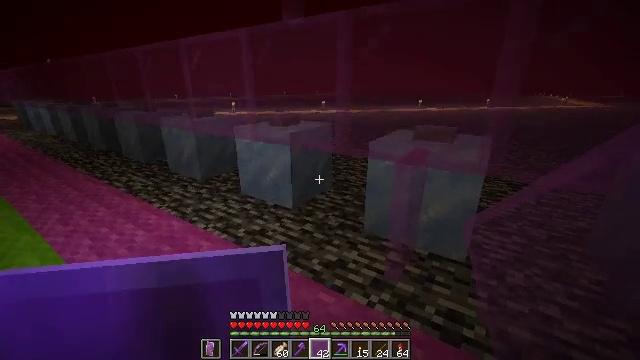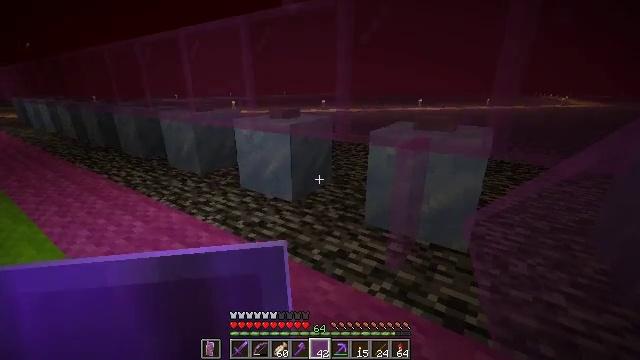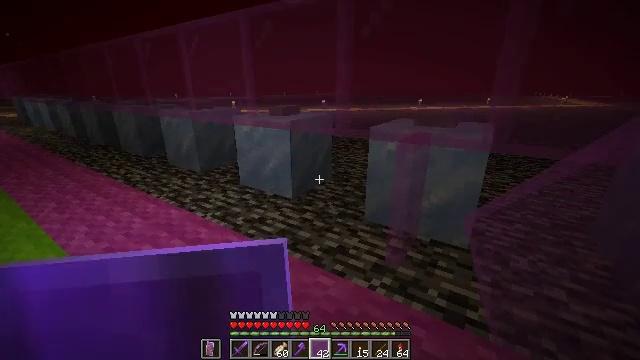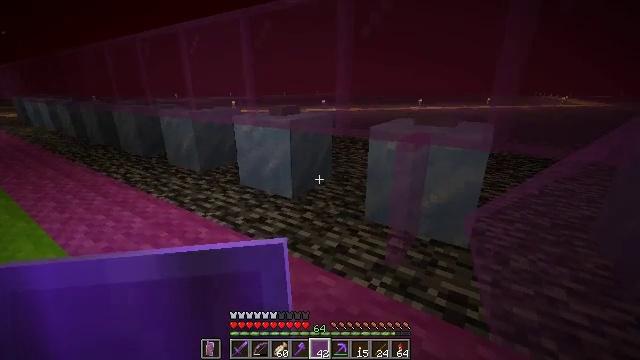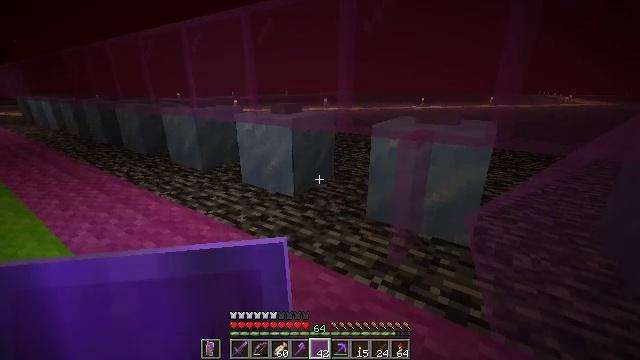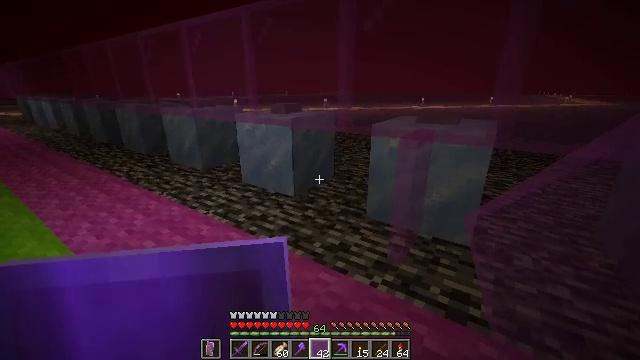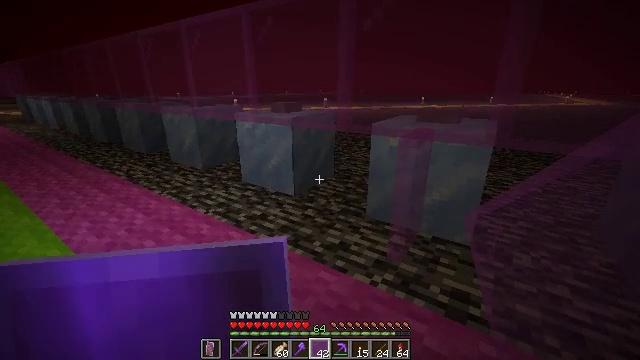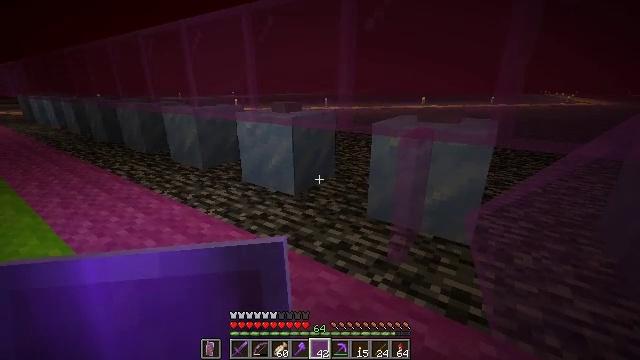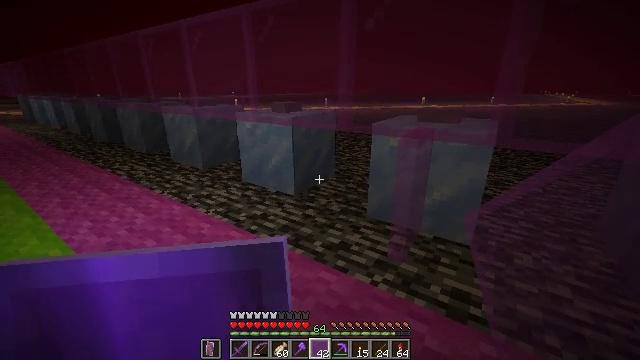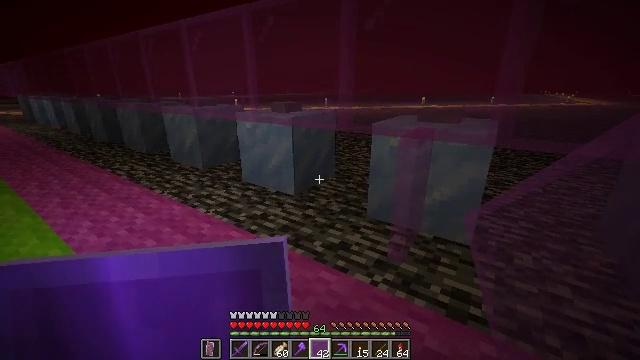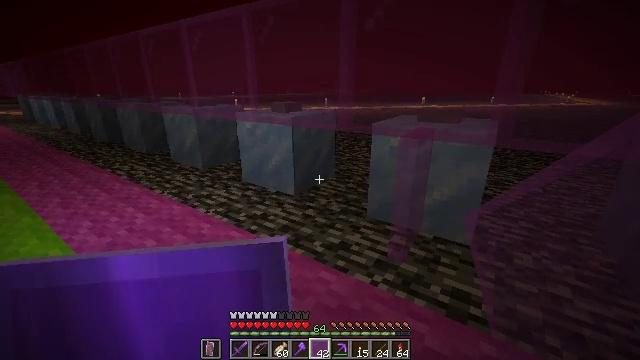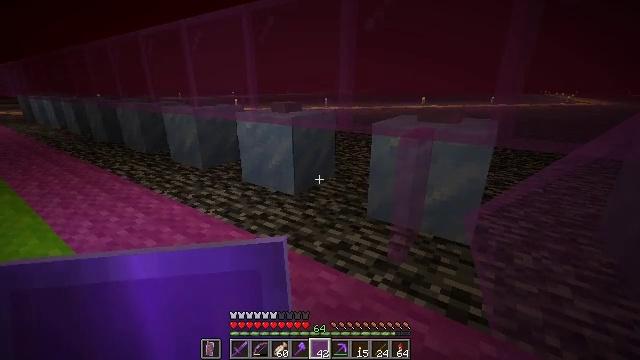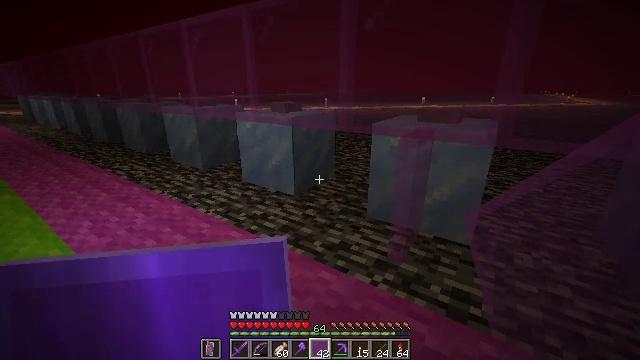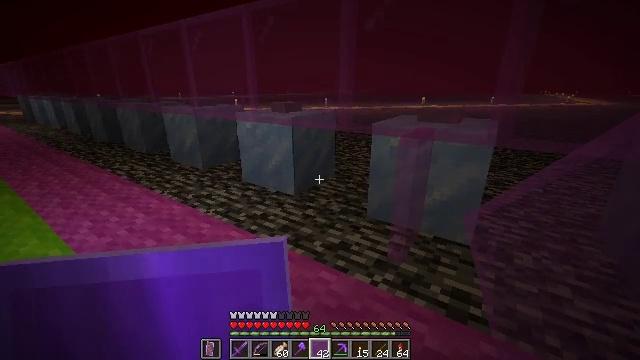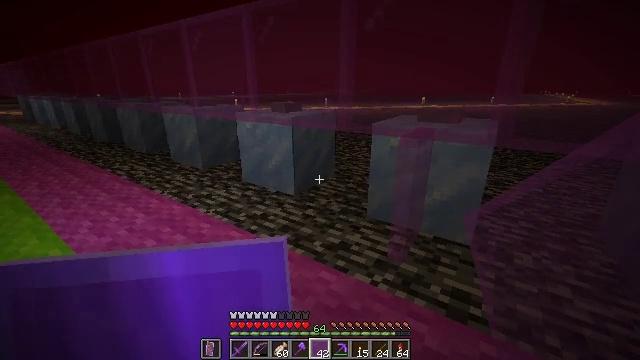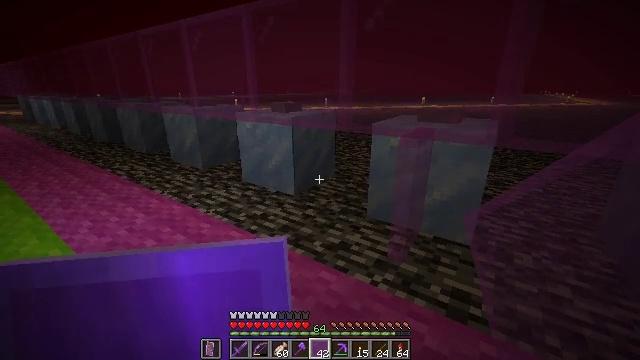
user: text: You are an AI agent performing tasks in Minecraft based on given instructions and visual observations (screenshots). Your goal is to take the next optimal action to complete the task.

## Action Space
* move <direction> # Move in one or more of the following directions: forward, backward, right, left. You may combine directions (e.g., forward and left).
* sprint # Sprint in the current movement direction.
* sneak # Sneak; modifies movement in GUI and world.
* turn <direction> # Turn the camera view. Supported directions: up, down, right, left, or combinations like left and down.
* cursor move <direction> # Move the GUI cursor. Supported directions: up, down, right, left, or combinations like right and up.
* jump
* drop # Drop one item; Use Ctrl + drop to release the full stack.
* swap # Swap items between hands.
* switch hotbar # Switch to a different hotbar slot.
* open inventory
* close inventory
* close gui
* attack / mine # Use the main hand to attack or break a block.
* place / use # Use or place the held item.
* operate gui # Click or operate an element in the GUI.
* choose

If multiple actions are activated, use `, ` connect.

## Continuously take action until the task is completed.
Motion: motion action
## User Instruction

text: Mine magenta stained glass pane carefully.
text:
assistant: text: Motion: sneak
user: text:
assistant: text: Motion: sneak
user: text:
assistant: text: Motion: sneak
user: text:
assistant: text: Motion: sneak
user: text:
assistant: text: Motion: sneak
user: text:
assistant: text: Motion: sneak
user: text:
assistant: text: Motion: sneak
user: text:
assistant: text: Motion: sneak
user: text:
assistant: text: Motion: sneak
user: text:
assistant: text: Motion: sneak
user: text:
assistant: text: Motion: sneak
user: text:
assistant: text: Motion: sneak
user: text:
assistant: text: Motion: sneak
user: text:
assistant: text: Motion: sneak
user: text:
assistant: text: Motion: sneak
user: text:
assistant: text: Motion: sneak
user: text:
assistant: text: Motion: sneak
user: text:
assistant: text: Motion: move right, sneak
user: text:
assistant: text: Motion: move right, sneak
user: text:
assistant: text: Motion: move right, sneak
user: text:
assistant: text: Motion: move right, sneak
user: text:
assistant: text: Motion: move right, sneak
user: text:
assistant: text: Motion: move right, sneak
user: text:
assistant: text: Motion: move right, sneak
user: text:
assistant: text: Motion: move right, sneak
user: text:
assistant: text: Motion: move right, sneak, turn left
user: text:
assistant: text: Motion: move right, sneak, turn left
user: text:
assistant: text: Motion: move right, sneak, turn left
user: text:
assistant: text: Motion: move right, sneak
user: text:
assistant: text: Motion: move right, sneak